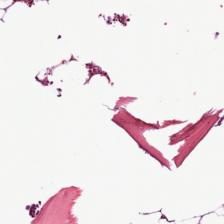
Label: Non-Tumor